Aerial crown-view tile of a tropical tree (Barro Colorado Island, Panama), acquired 20240611:
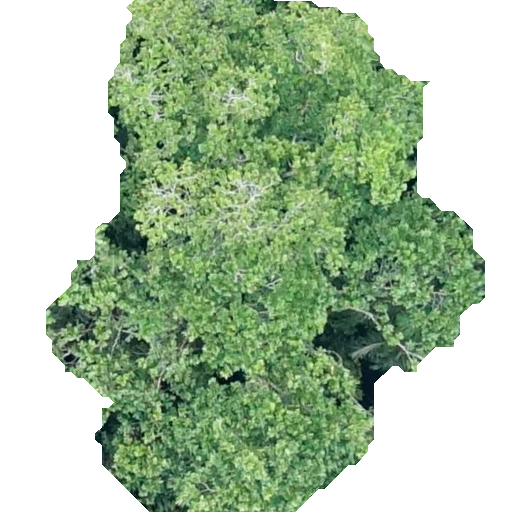
Species: Anacardium excelsum
GBIF accepted scientific name: Anacardium excelsum
Crown area: 253.273 m²